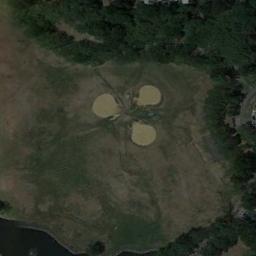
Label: baseball_diamond